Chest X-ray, AP view. Patient: 56 years old, sex M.
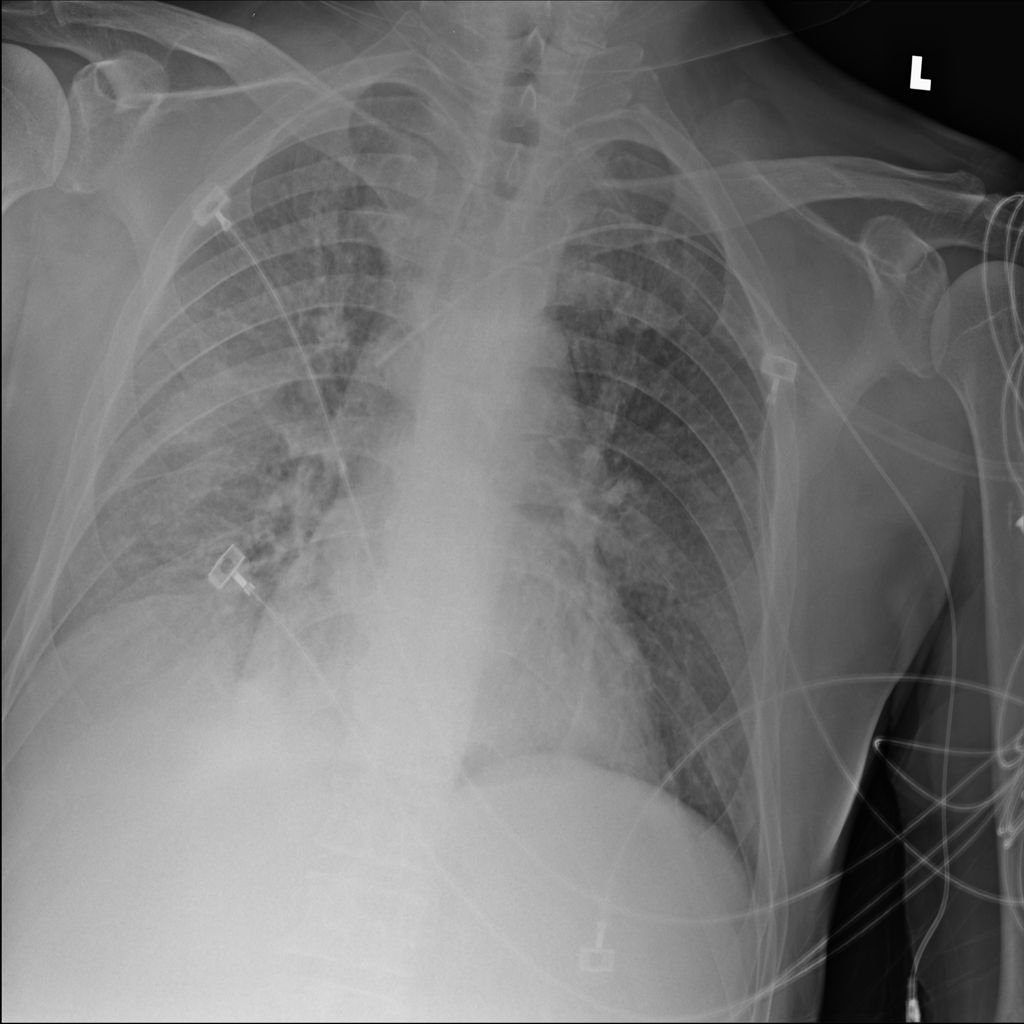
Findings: Consolidation, Infiltration